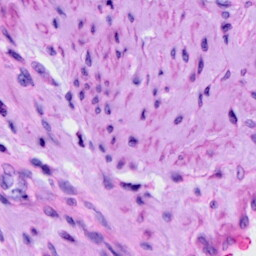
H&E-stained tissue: Cervix